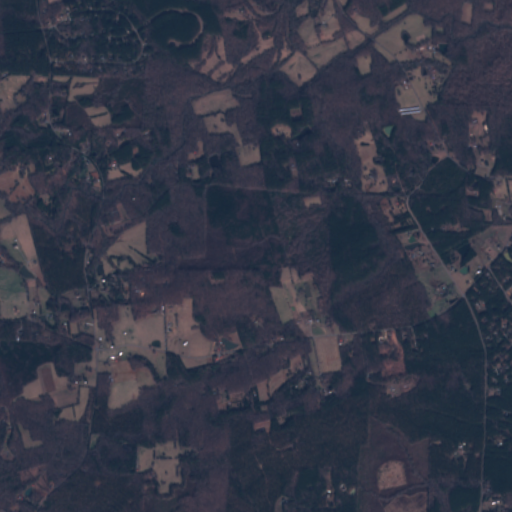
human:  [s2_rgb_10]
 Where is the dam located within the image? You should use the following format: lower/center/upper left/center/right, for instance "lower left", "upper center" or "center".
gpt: The dam is located in the lower center of the image.
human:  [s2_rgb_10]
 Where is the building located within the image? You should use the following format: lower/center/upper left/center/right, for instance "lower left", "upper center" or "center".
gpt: The building is located in the lower center of the image.
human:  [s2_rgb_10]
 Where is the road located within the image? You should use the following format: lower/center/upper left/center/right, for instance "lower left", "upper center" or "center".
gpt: There is no road in the image.